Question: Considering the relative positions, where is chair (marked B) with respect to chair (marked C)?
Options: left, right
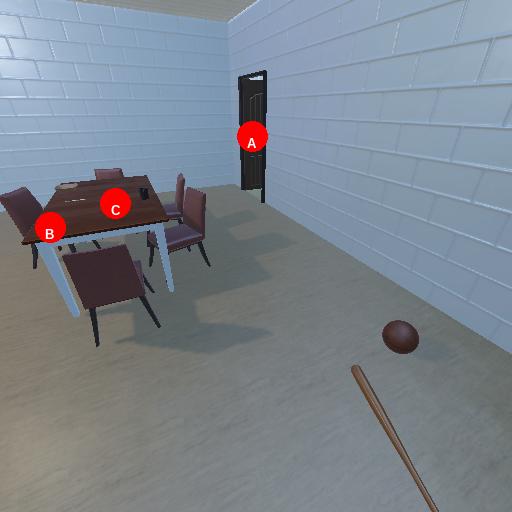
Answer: left